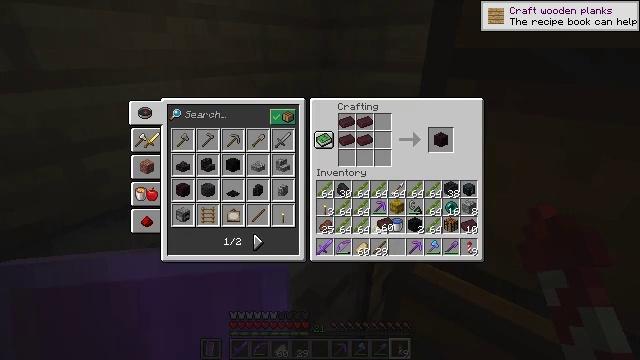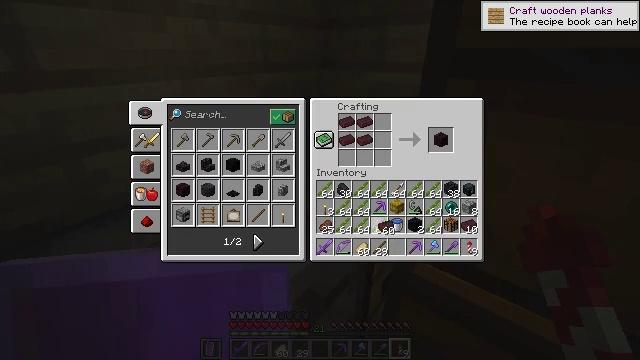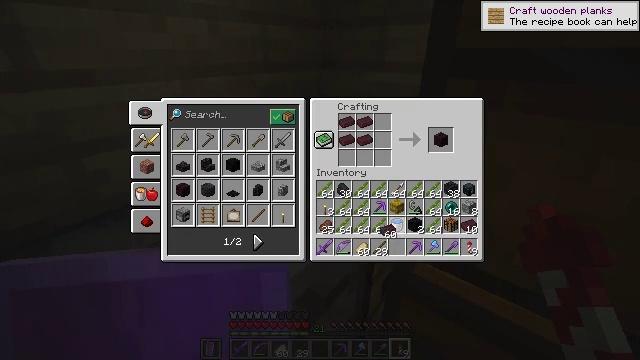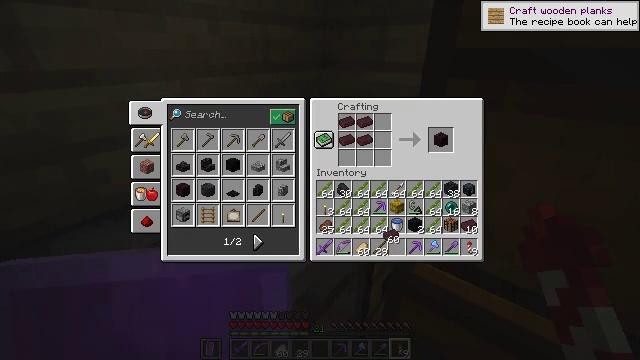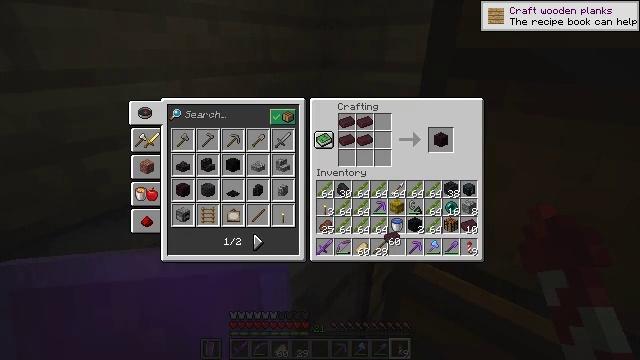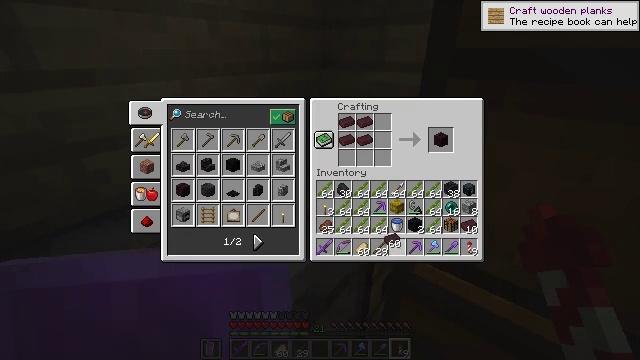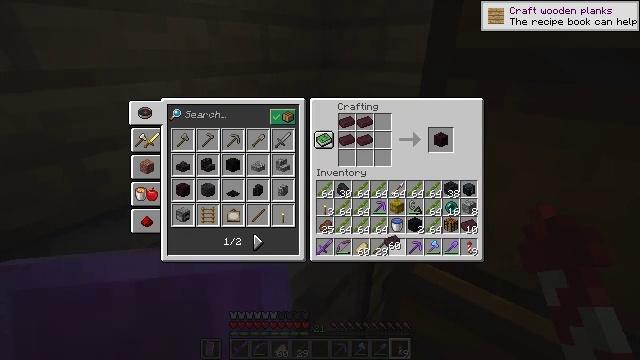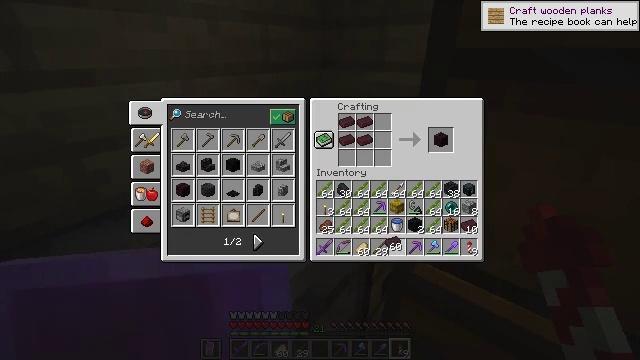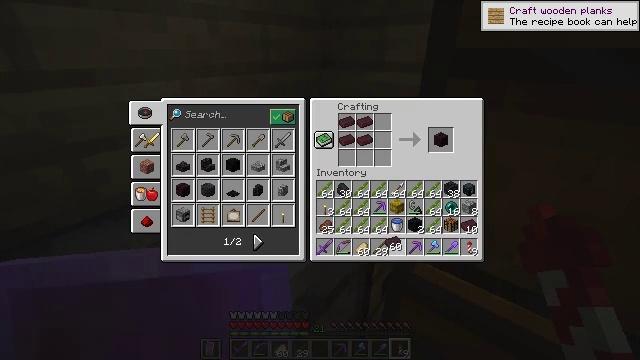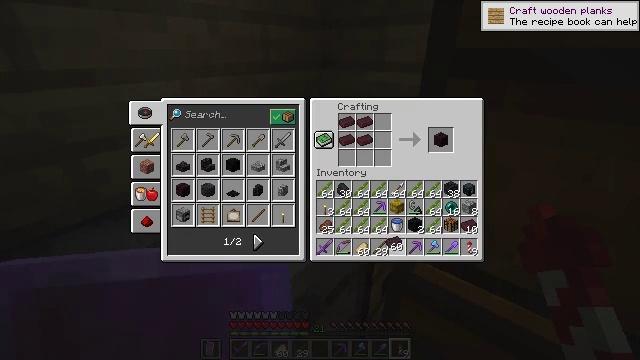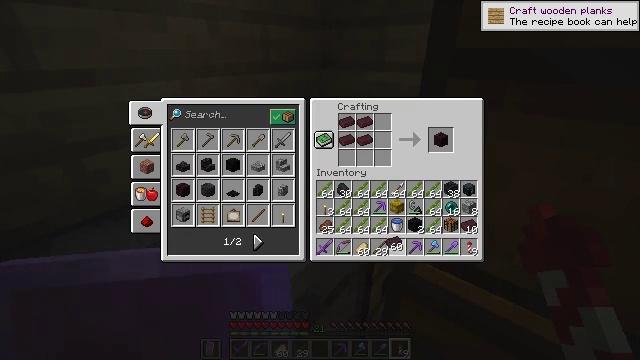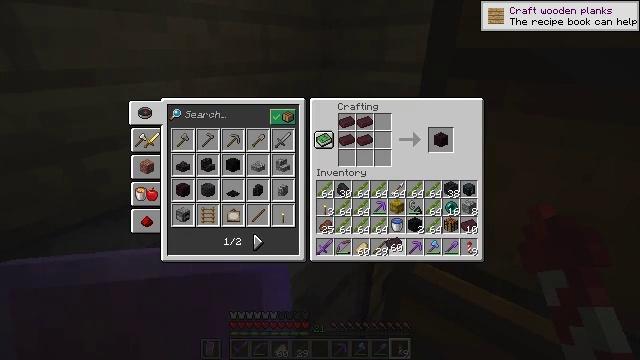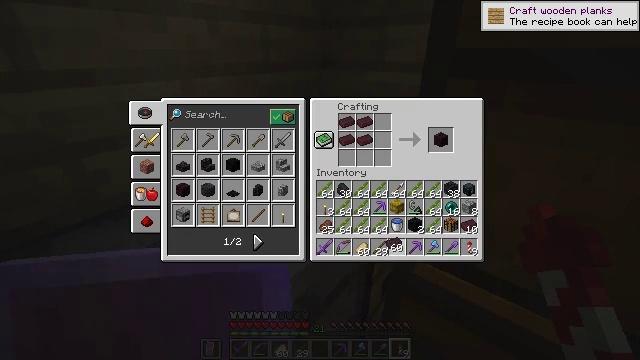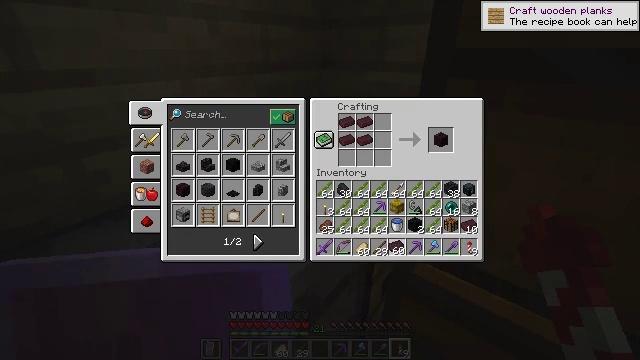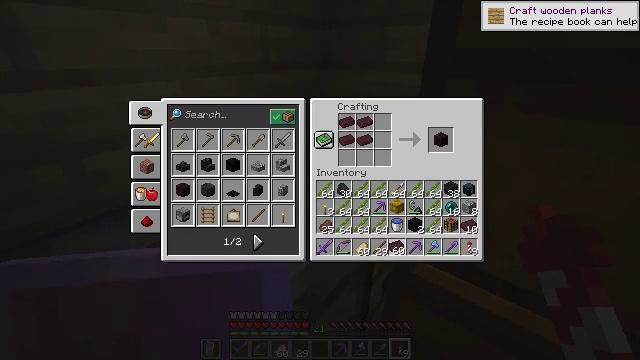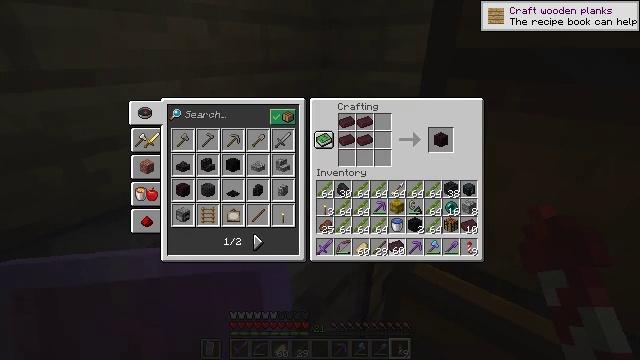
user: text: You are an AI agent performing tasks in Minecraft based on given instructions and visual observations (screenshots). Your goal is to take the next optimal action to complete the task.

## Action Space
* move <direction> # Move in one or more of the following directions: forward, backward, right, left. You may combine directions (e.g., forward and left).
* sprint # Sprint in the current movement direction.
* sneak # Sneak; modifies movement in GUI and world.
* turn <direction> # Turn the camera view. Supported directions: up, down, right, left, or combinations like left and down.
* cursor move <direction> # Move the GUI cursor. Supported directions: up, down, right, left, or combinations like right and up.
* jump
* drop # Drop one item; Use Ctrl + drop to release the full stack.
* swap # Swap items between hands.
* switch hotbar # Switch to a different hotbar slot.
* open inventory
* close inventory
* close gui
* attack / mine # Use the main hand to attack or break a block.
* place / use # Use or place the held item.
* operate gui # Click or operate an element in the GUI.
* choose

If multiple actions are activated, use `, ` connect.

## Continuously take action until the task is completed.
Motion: motion action
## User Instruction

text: Smelt netherrack to create nether bricks.
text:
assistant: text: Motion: no_op
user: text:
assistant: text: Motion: no_op
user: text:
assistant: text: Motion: no_op
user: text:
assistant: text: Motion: no_op
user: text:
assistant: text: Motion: no_op
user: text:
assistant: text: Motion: no_op
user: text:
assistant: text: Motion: no_op
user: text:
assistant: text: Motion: no_op
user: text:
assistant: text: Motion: no_op
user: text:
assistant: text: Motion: no_op
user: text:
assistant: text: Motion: no_op
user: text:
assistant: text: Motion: no_op
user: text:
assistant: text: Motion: no_op
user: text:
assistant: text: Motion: no_op
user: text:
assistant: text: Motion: no_op
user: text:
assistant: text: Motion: attack / mine
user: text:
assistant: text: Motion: attack / mine
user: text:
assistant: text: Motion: no_op
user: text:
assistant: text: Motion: no_op
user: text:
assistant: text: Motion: no_op
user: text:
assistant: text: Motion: no_op
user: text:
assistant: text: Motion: no_op
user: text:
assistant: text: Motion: no_op
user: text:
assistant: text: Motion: no_op
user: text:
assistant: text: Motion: no_op
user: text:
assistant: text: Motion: no_op
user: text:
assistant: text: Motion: no_op
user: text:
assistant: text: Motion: no_op
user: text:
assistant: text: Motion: no_op
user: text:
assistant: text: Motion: no_op